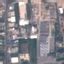
Land use / land cover: Industrial